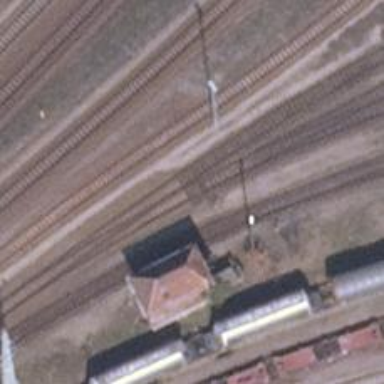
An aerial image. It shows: Railway switch.